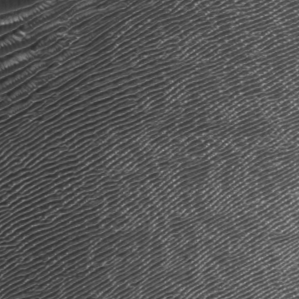
Label: frost